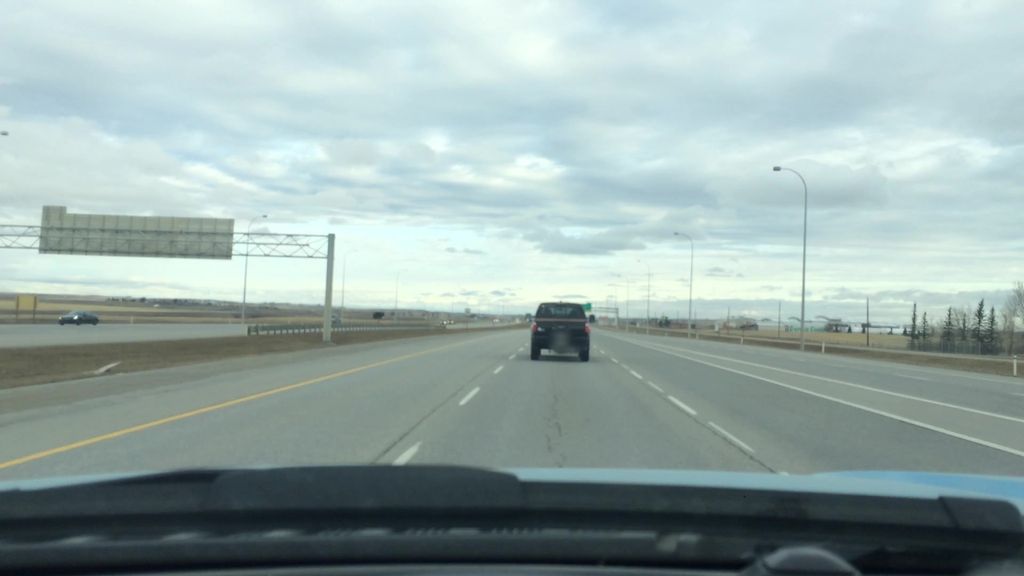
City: calgary